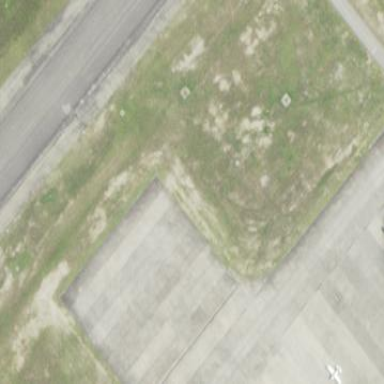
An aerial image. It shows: Apron at the airport.